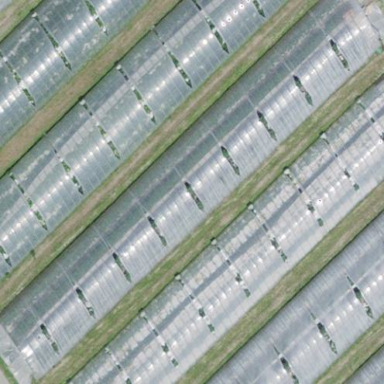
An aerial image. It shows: Greenhouse.